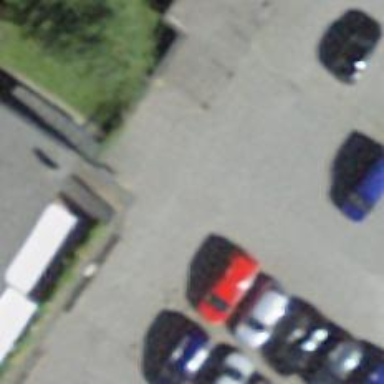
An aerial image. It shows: Parking aisle designated as service road.